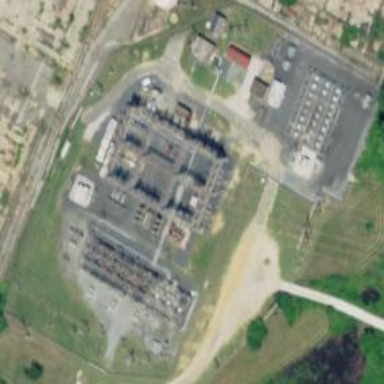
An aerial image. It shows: Minor distribution substation with chain link fence surrounding it.